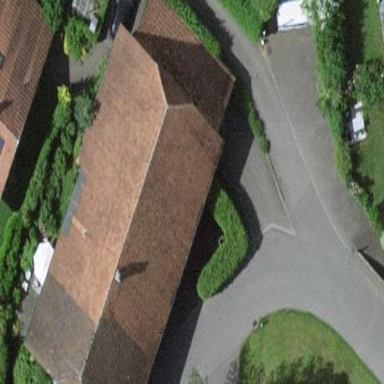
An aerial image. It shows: Farm building with half-hipped roof shape.